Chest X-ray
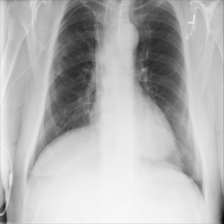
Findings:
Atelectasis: negative
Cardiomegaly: negative
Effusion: negative
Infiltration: positive
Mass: negative
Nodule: negative
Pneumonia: negative
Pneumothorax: negative
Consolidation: negative
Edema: negative
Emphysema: negative
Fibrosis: negative
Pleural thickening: negative
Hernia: negative